九年级 · 度量几何学
一张直径为 $10 \mathrm{~cm}$ 的半圆形卡纸, 过直径的两端点剪掉一个三角形, 以下四种裁剪图中, 所标数据(单位: $\mathrm{cm})$ 长度不合理的是 $($ )

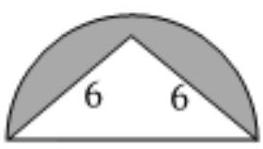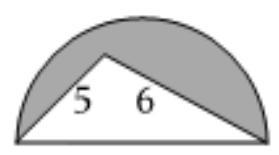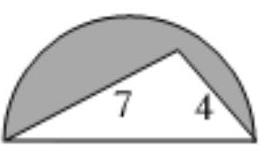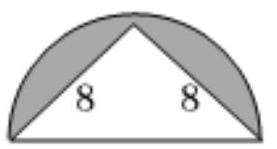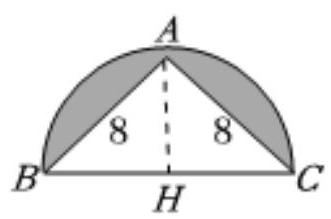
A.

B.

C.

D.

答案: D
解析: 解: $A 、 B 、 C$ 图形中的三角形, 满足三角形三边关系定理, 且三角形三边长度合理, 故 $A 、 B 、 C$ 不符合题意;

$D$ 、如图, 过 $A$ 作 $A H \perp B C$ 于 $H$,

$\because A B=A C$,

$\therefore B H=\frac{1}{2} B C=\frac{1}{2} \times 10=5(\mathrm{~cm})$,

$\therefore A H=\sqrt{A B^{2}-B H^{2}}=\sqrt{39}$,
$\therefore A H>5$,

$\therefore A$ 在圆外,

$\therefore$ 三角形三边长度不合理,

故 $D$ 不符合题意.

故选: D.

由三角形三边关系定理, 点和圆的位置关系即可判断.

本题考查三角形三边关系，等腰三角形的性质，勾股定理，点和圆的位置关系，关键是由等腰三角形的性质，勾股定理求出 $A H$ 的长.